Question: I want to make a chart inside an UIView. Something like this:

Is there an easier way to draw the lines than using this method:
'''
-(void)drawRect:(CGRect)rect{
[super drawRect:rect];
CGContextRef context = UIGraphicsGetCurrentContext();
CGContextSetStrokeColorWithColor(context, [UIColor redColor].CGColor);
// Draw them with a 2.0 stroke width so they are a bit more visible.
CGContextSetLineWidth(context, 2.0f);
CGContextMoveToPoint(context, 0.0f, 0.0f); //start at this point
CGContextAddLineToPoint(context, 20.0f, 20.0f); //draw to this point
// and now draw the Path!
CGContextStrokePath(context);
}
'''
?
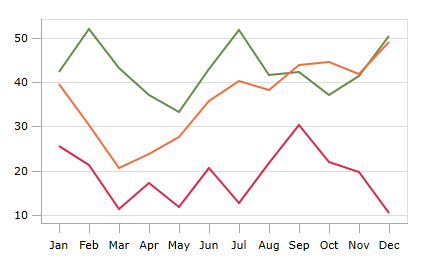
Answer: You can try using 'UIBezierPath' class:
'''
UIBezierPath *path = [UIBezierPath bezierPath];
[path moveToPoint:startPoint];
[path addLineToPoint:endPoint];
[path stroke];
'''
If you need to draw a chart, try to use <URL> - plotting framework.